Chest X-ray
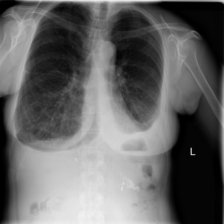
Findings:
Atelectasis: negative
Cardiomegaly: negative
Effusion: negative
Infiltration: negative
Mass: negative
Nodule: negative
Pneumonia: negative
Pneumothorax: negative
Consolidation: negative
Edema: negative
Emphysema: negative
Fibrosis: negative
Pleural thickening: negative
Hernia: negative